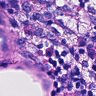
Metastatic tissue present: no